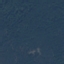
Land use / land cover: Forest